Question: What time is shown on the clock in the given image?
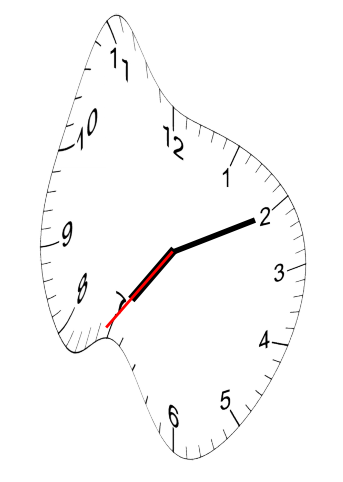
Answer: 07:10:36